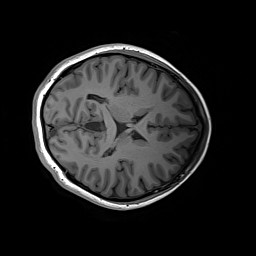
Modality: T1w
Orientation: axial
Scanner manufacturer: siemens
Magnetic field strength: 3 T
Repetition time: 2.2 s
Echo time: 0.00244 s